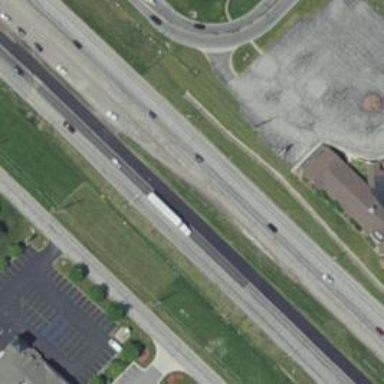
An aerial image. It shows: This image shows trunk highway that functions as expressway.